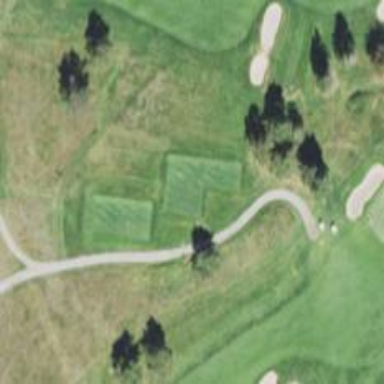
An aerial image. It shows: Grassy area designated as golf tee.